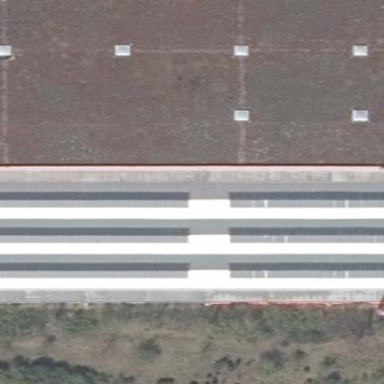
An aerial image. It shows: Greenhouse.